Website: home-depot
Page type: account-dashboard
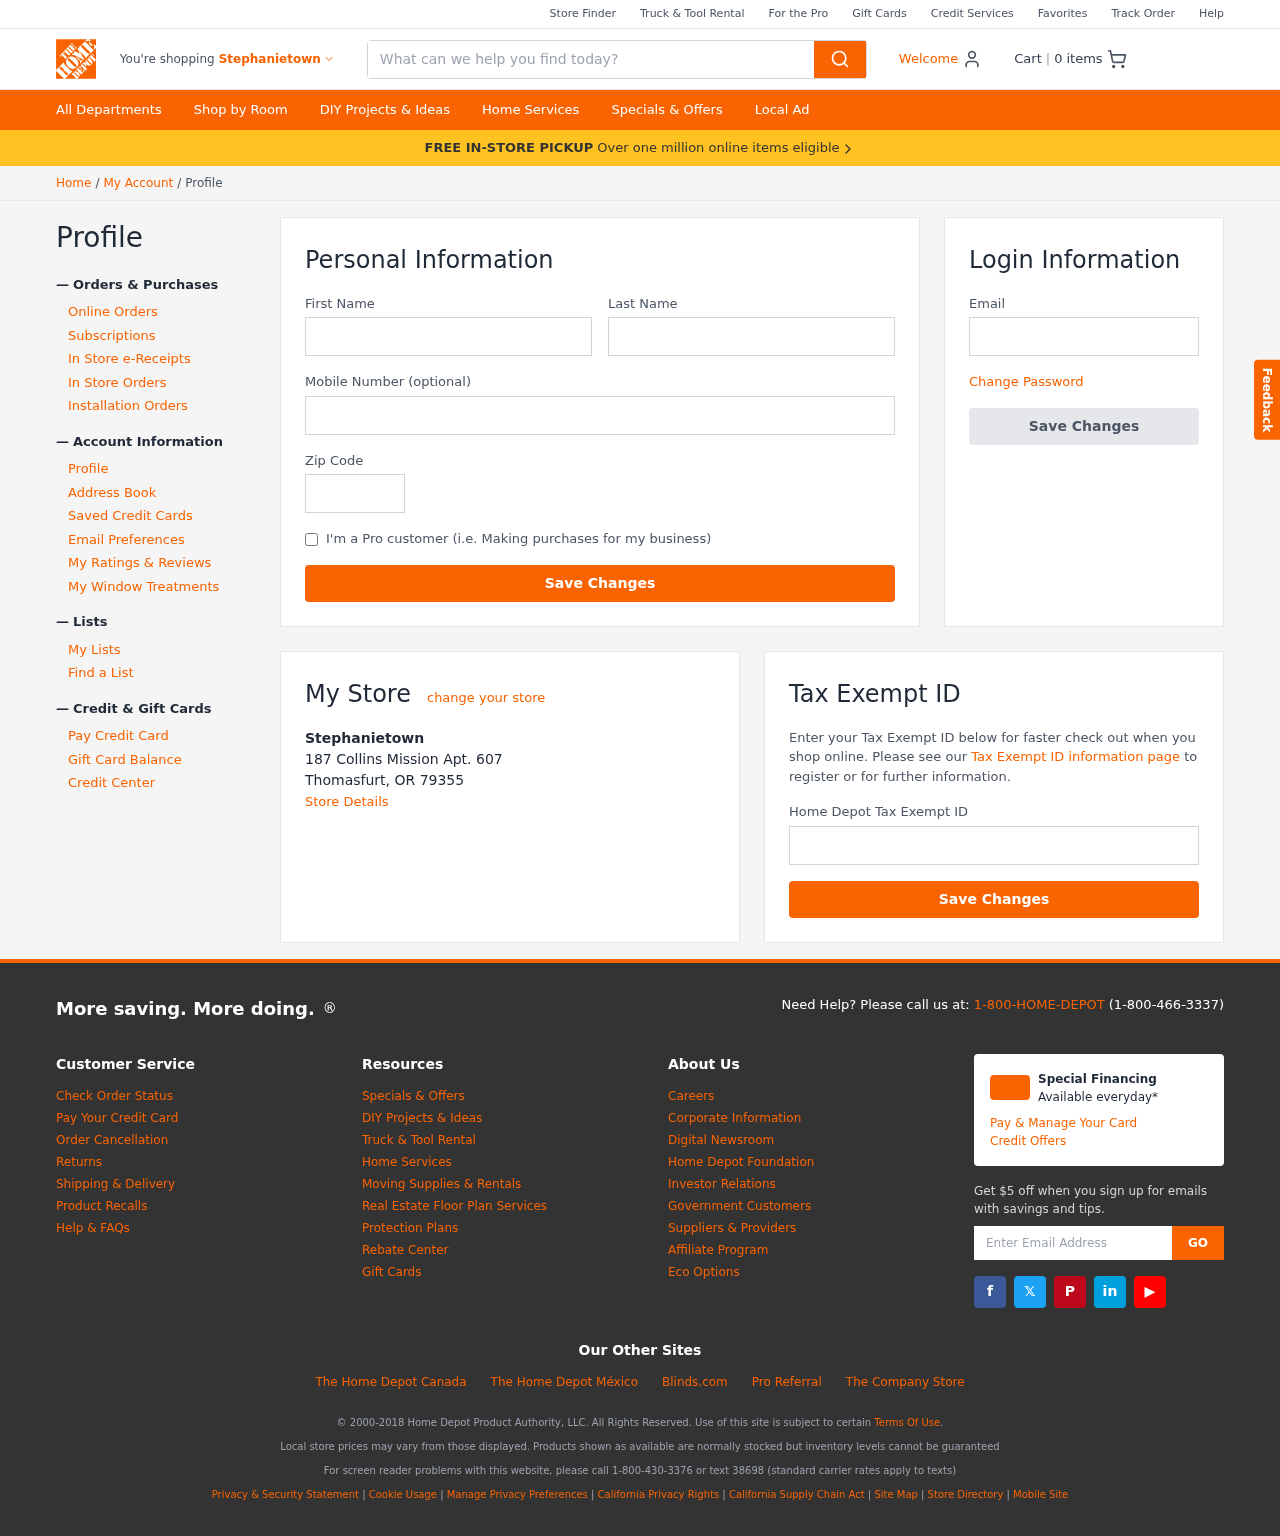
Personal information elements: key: PII_CITY
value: Stephanietown
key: PII_EMAIL
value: susandunn@hotmail.com
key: PII_FIRSTNAME
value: Susan
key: PII_LASTNAME
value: Dunn
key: PII_LOCATION1_CITY_STATE_ZIP
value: Thomasfurt, OR 79355
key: PII_LOCATION1_NAME
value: Stephanietown
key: PII_LOCATION1_STREET
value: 187 Collins Mission Apt. 607
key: PII_PHONE
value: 4219196925
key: PII_POSTCODE
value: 13694
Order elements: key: ORDER_NUM_ITEMS
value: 0
Search elements: key: HEADER_SEARCH
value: What can we help you find today?